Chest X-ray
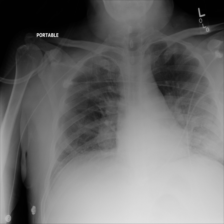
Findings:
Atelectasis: negative
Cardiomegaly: negative
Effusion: negative
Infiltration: positive
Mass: negative
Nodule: negative
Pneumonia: negative
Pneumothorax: negative
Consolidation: negative
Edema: negative
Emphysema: negative
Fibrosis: negative
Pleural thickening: negative
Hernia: negative